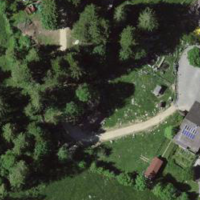
EUNIS habitat code: 24
Species observed at this site:
Primula veris